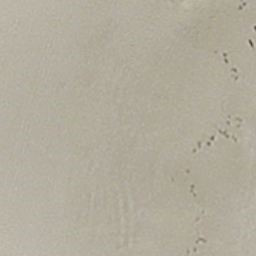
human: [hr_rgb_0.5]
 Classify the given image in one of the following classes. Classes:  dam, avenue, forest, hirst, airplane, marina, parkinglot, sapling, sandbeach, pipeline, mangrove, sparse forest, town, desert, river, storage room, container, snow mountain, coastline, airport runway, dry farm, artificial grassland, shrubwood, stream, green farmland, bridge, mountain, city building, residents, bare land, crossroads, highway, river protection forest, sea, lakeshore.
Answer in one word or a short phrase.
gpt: sandbeach